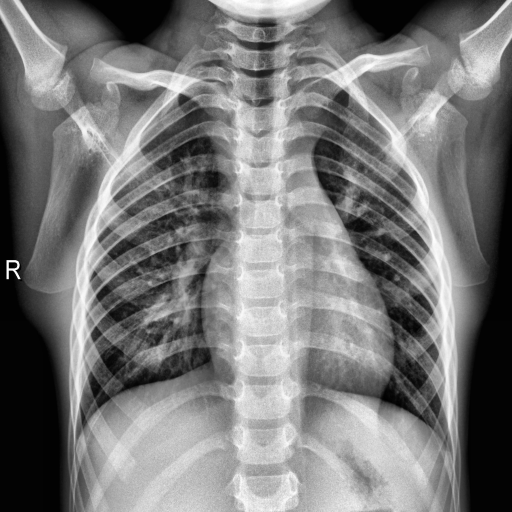
Finding: NORMAL